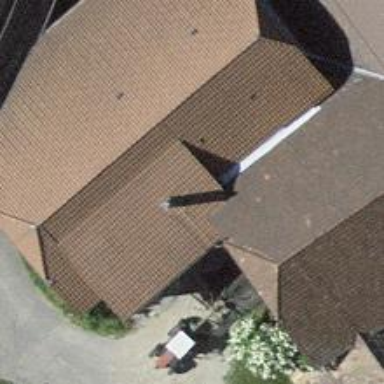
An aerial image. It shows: Sty building.